Question: I have done all the necessary installations, the android sdk, java sdk, and so on.
Everything runs fine when I test them, java, android, javax, ant and so on.
But when I try to run the 'Create' command from the cordova "getting started page" I get an exception.

The annoying part is that, before it worked, but the error was that it said I was missing one of the , Android, Ant, of Java installations.
I made sure I had the right paths to all of them, and then I started getting this new error.
Anyone any idea how to fix it.
I run Windows 7
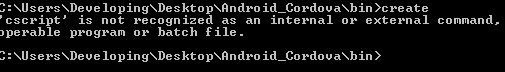
Answer: It sounds like you might have messed up your path to CScript.exe when you were setting up your paths to android, ant and java.
In the windows environment you should be able to run 'cscript' in the command line.
Double check you paths and make sure to add the path to CScript.exe if it isn't there, mine is in 'C:\Windows\System32' which you should be able to see in your path variable.
<URL>